【题型】填空题　【知识点】函数　【难度】hard
已知函数$f(x)=2\cos\left(2x+\frac{\pi}{4}\right)-m$在$\left[-\frac{\pi}{24},\frac{3\pi}{4}\right]$上仅有两个零点$x_1,x_2\left(x_1<x_2\right)$，且$\sin\left(x_1-x_2\right)=-\frac{\sqrt{5}}{4}$，则$m=\underline{\quad\quad}$.
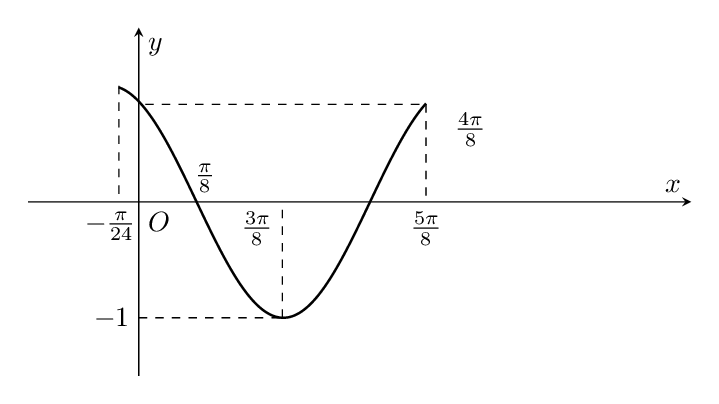
【解答】
\textbf{【答案】}$-\frac{\sqrt{11}}{2}$

\vspace{0.3cm}
\noindent
\textbf{【难度】}$0.65$

\vspace{0.3cm}
\noindent
\textbf{【知识点】}三角函数的化简、求值——同角三角函数基本关系、余弦函数图象的应用、诱导公式二、三、四

\vspace{0.3cm}
\noindent
\textbf{【分析】}由题意可得$x_1,x_2$为函数$g(x)=\cos\left(2x+\frac{\pi}{4}\right)$，$x\in\left[-\frac{\pi}{24},\frac{3\pi}{4}\right]$的图象与直线$y=\frac{m}{2}$的交点的横坐标，根据函数图像可得$x_2=\frac{3\pi}{4}-x_1$，代入$\sin\left(x_1-x_2\right)=-\frac{\sqrt{5}}{4}$结合诱导公式和$x_1$的取值范围求出$\cos\left(2x_1+\frac{\pi}{4}\right)$即可得解.

\vspace{0.3cm}
\noindent
\textbf{【详解】}令$f(x)=2\cos\left(2x+\frac{\pi}{4}\right)-m=0$，得$\cos\left(2x+\frac{\pi}{4}\right)=\frac{m}{2}$，

\noindent
则$x_1,x_2$为函数$g(x)=\cos\left(2x+\frac{\pi}{4}\right)$，$x\in\left[-\frac{\pi}{24},\frac{3\pi}{4}\right]$的图象与直线$y=\frac{m}{2}$的交点的横坐标，

\noindent
$g(x)$的图象如图所示，

\noindent
易得$0\leq x_1<\frac{3\pi}{8}$，$\frac{3\pi}{8}<x_2\leq\frac{3\pi}{4}$，$x_1+x_2=2\times\frac{3\pi}{8}=\frac{3\pi}{4}$，

\noindent
所以$x_2=\frac{3\pi}{4}-x_1$，

\noindent
则$\sin\left(x_1-x_2\right)=\sin\left(2x_1-\frac{3\pi}{4}\right)=-\sin\left(2x_1+\frac{\pi}{4}\right)=-\frac{\sqrt{5}}{4}$，

\noindent
所以$\sin\left(2x_1+\frac{\pi}{4}\right)=\frac{\sqrt{5}}{4}$，易得$\frac{\pi}{4}\leq2x_1+\frac{\pi}{4}<\pi$，

\noindent
因为$\sin\left(2x_1+\frac{\pi}{4}\right)=\frac{\sqrt{5}}{4}<\sin\frac{\pi}{4}=\sin\frac{3\pi}{4}=\frac{\sqrt{2}}{2}$，所以$\frac{3\pi}{4}<2x_1+\frac{\pi}{4}<\pi$，

\noindent
所以$\cos\left(2x_1+\frac{\pi}{4}\right)=-\sqrt{1-\sin^2\left(2x_1+\frac{\pi}{4}\right)}=-\frac{\sqrt{11}}{4}$，

\noindent
又$f(x_1)=2\cos\left(2x_1+\frac{\pi}{4}\right)-m=0$，所以$m=2\cos\left(2x_1+\frac{\pi}{4}\right)=-\frac{\sqrt{11}}{2}$，

\vspace{0.3cm}
\noindent
故答案为：$-\frac{\sqrt{11}}{2}$